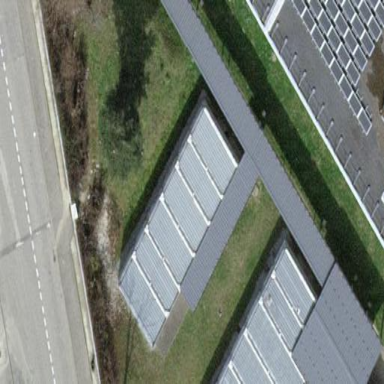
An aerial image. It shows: School building.